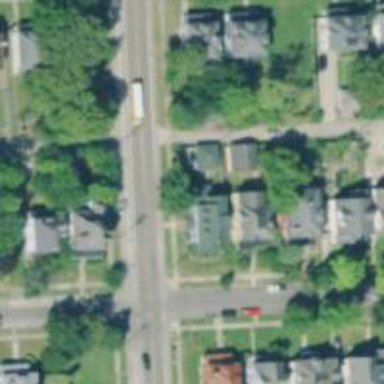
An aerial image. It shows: Alleyway designated as service road.